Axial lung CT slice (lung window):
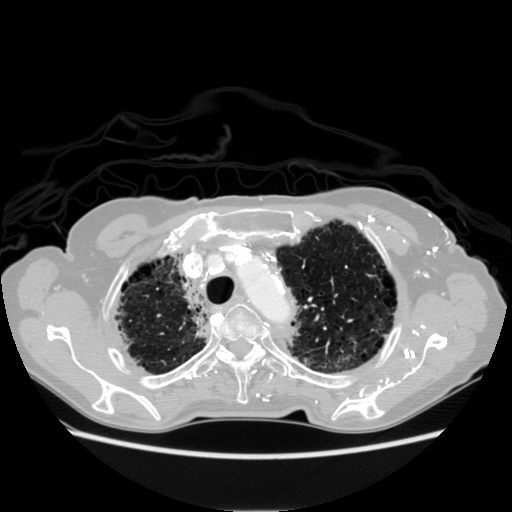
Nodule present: no